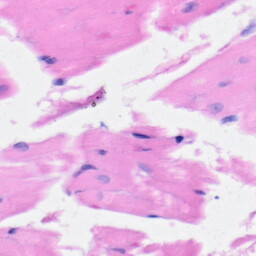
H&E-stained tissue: Heart